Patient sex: M
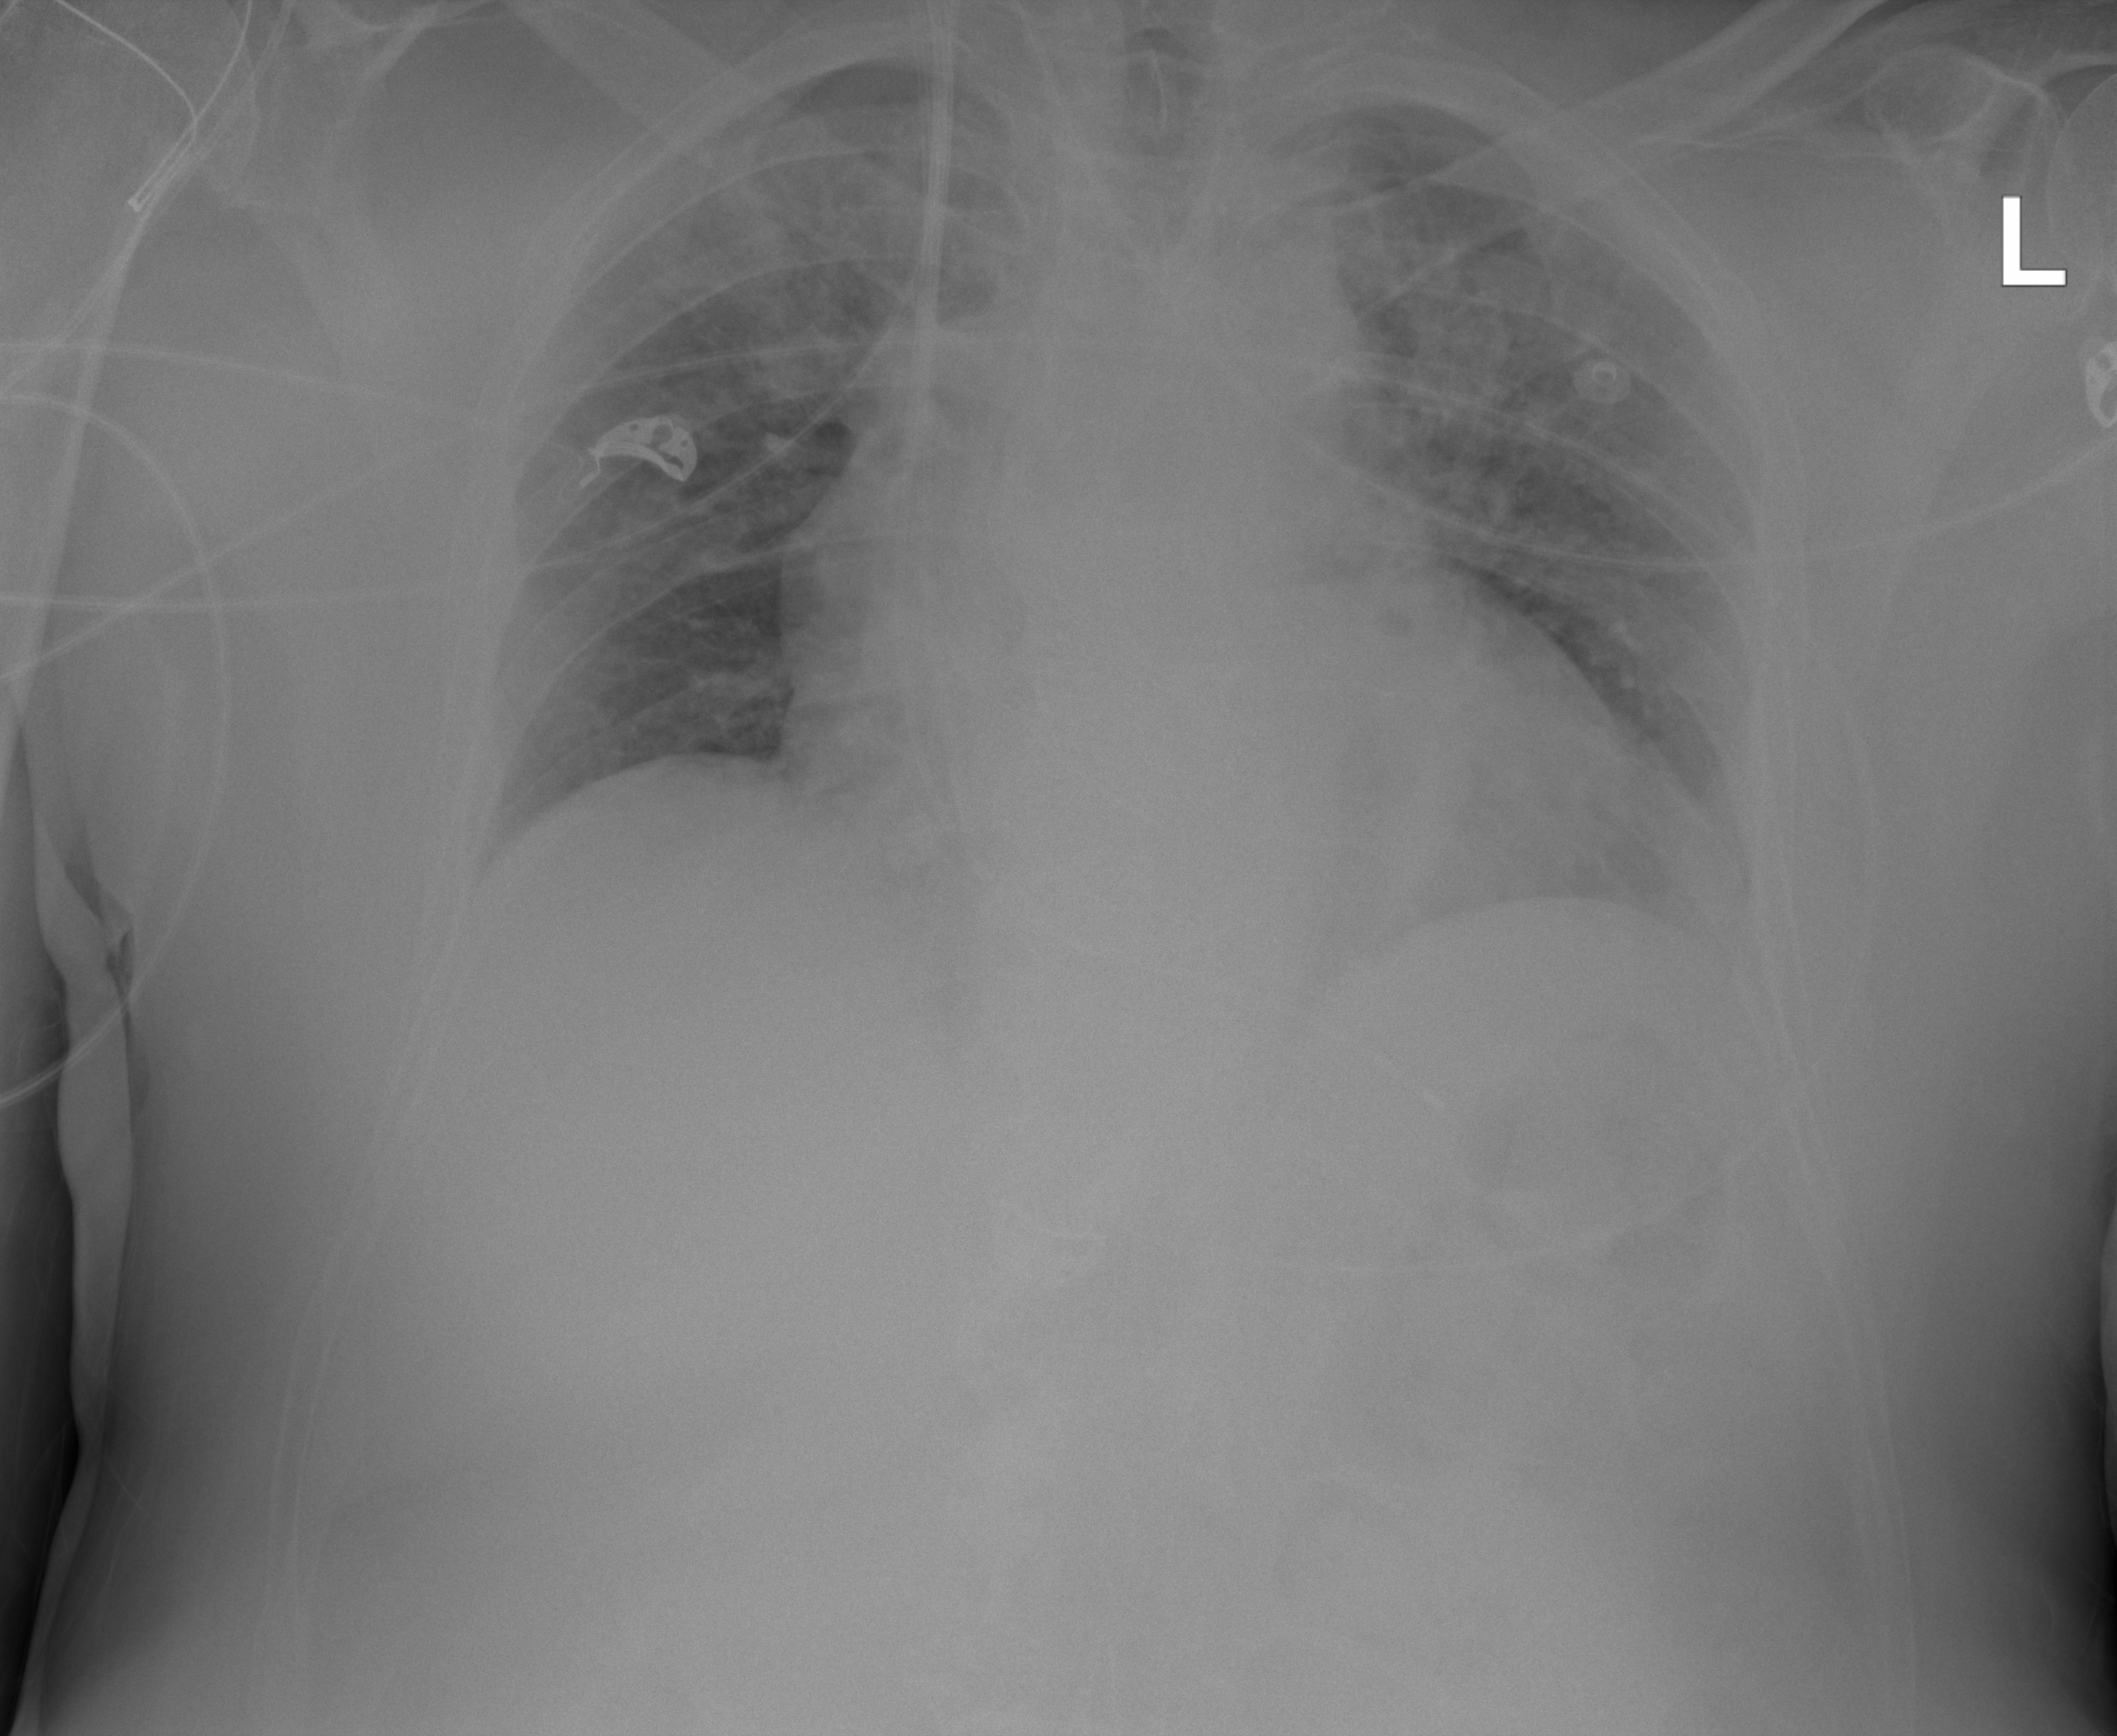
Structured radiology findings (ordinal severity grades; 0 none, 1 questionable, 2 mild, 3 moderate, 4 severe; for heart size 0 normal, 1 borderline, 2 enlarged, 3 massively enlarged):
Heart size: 2
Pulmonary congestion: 2
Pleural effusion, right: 1
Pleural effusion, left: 1
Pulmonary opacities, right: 0
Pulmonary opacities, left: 0
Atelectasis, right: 0
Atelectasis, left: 2